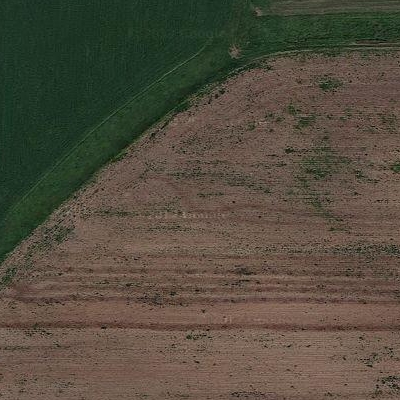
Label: Field